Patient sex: M
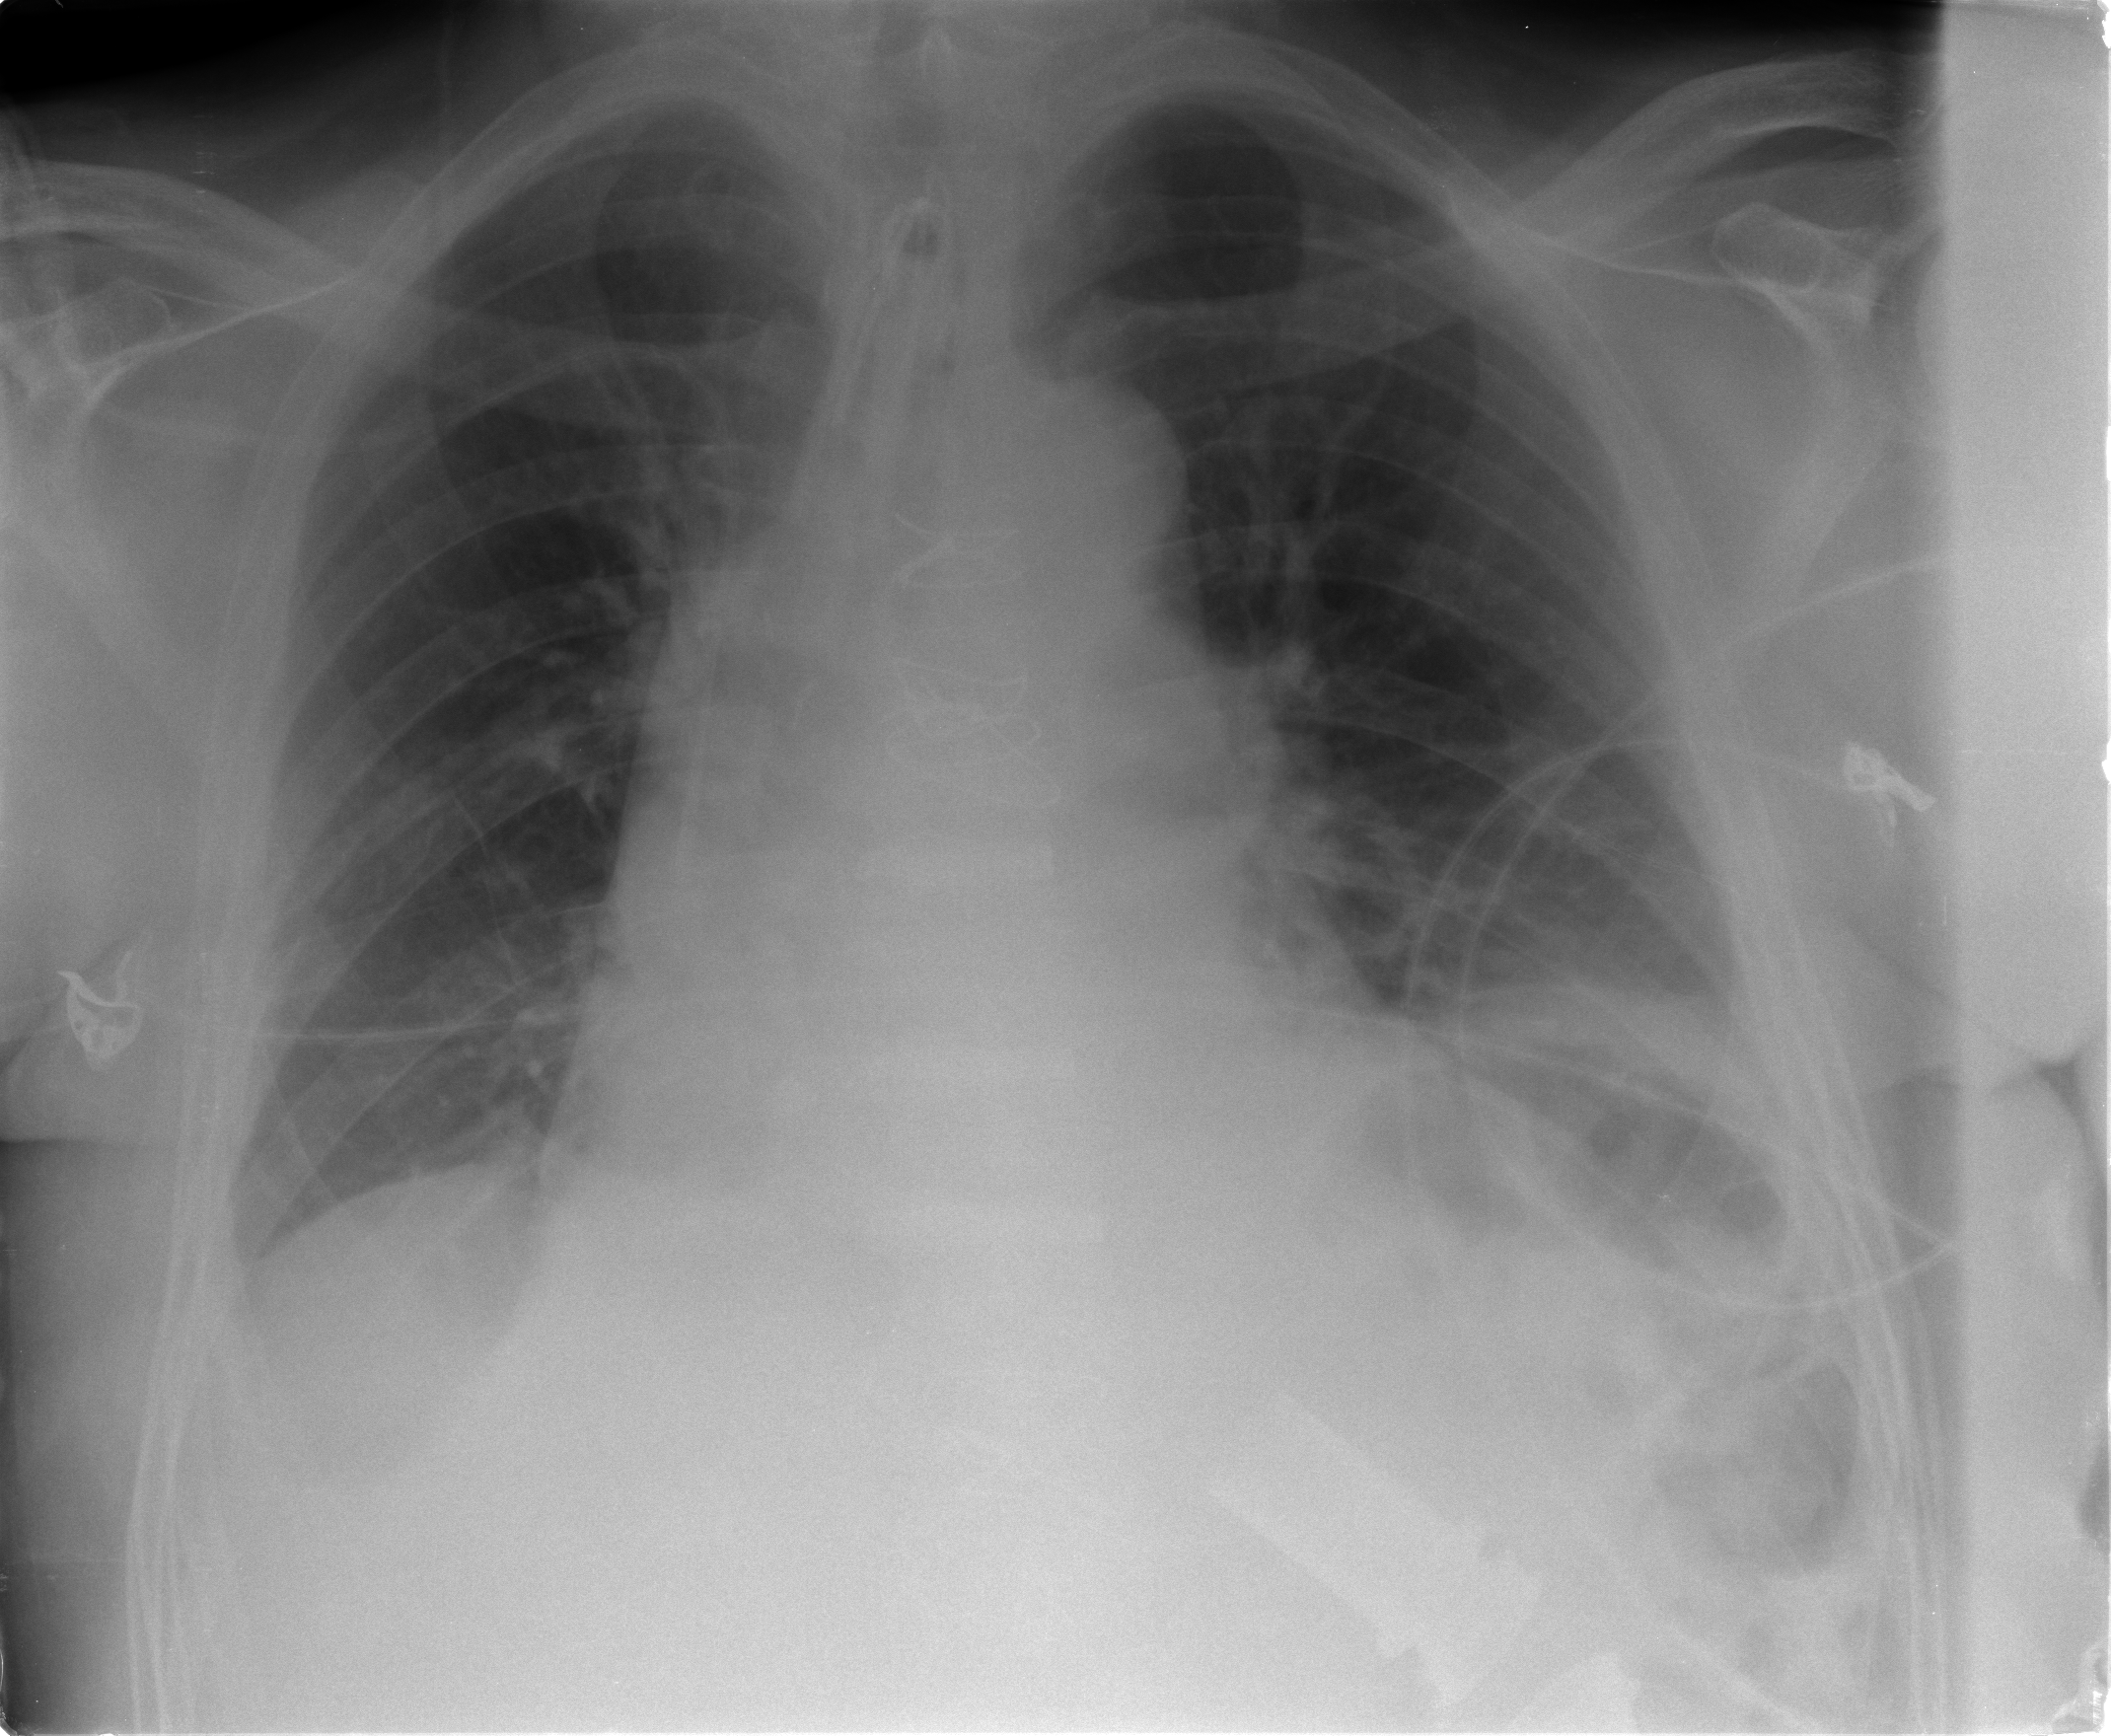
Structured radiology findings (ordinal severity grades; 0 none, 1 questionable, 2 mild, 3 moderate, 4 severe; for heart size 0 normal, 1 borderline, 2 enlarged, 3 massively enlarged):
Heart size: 2
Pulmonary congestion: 2
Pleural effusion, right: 2
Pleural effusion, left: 0
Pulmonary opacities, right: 0
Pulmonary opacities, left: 0
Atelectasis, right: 2
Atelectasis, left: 2